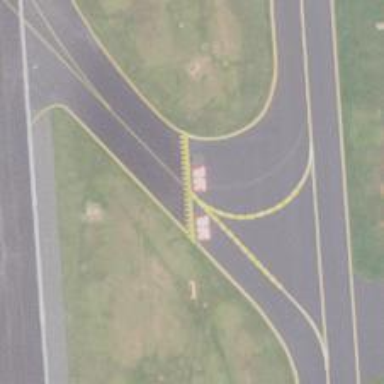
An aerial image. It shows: Image of taxiway at airport.